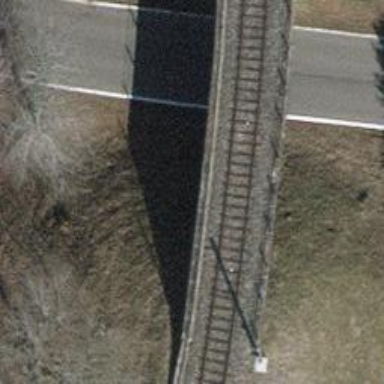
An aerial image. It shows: Bridge over electrified railway with contact lines.